Interaction volume radius: 5 \u00c5
Interaction volume height: 20 \u00c5
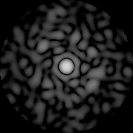
Disorder parameter: 0.8336